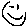
Label: smiley face